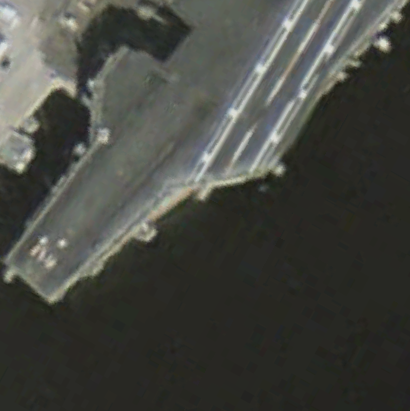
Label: aircraft_carrier